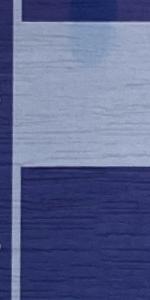
Label: Empty